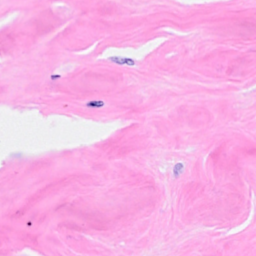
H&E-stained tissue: Breast